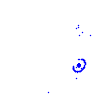
Particle: electron